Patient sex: F
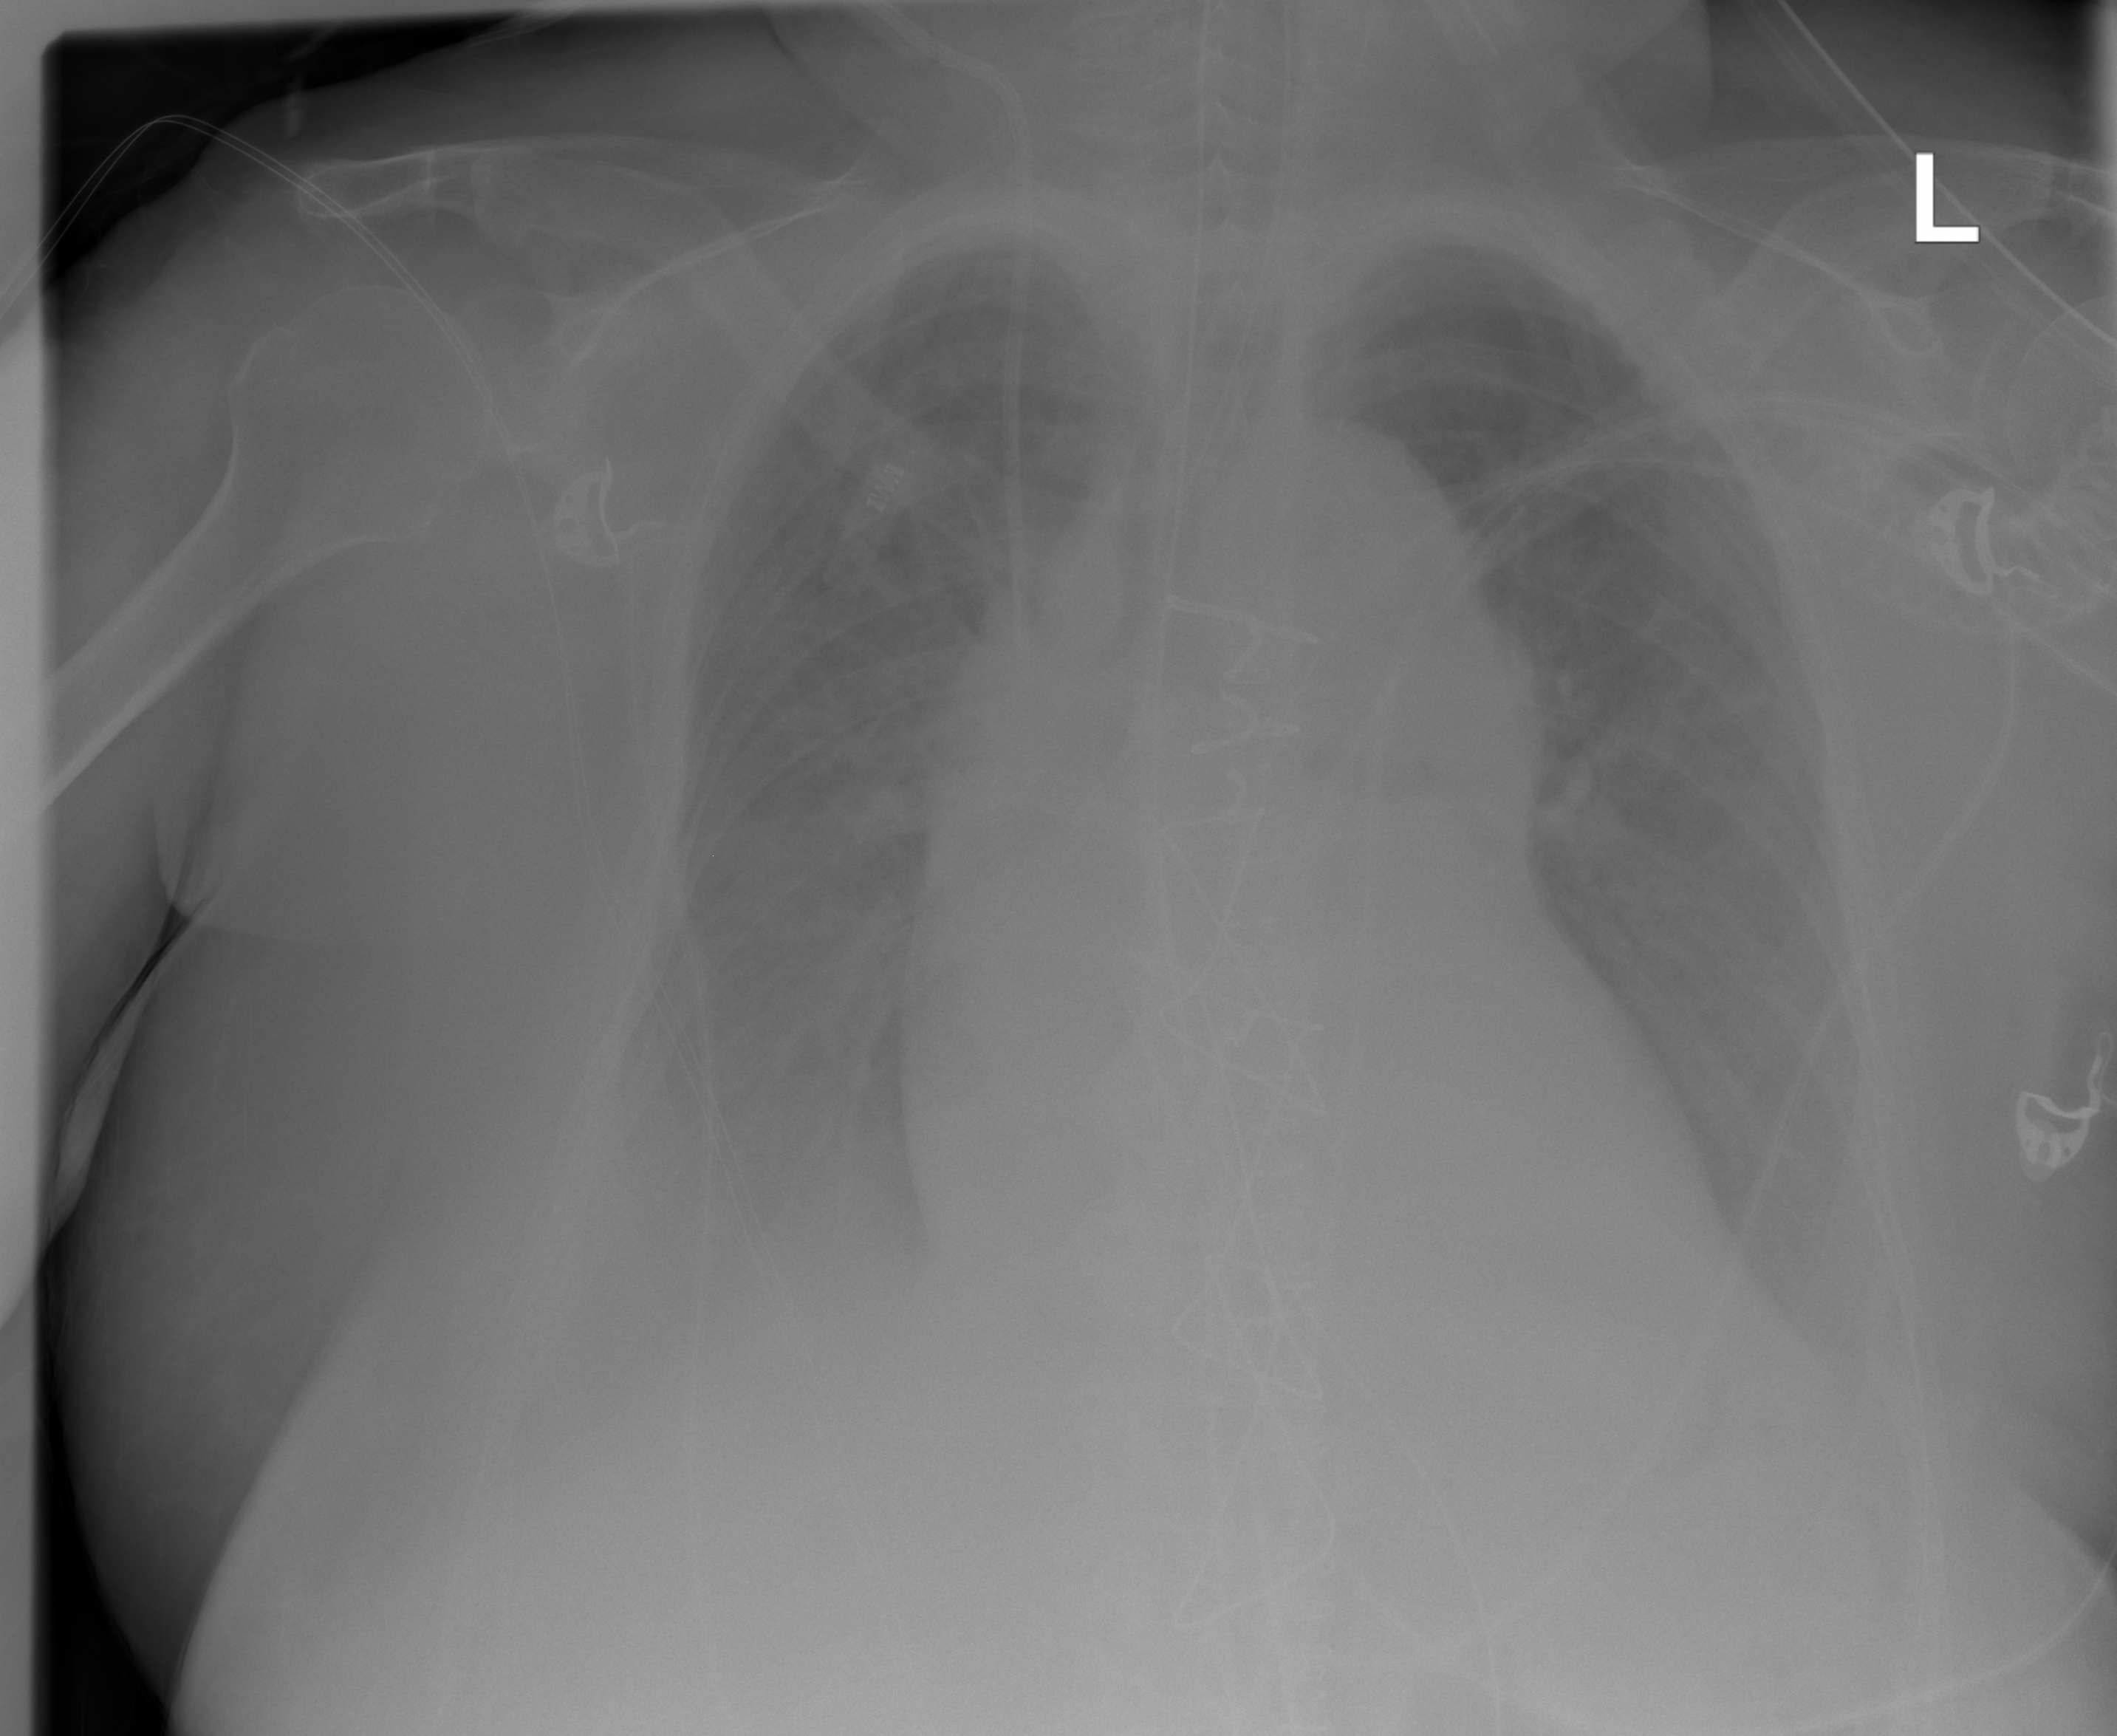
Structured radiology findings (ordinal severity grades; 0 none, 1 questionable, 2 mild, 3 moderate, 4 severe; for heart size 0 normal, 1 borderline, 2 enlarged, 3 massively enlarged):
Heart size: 2
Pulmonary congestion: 2
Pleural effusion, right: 2
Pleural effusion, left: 2
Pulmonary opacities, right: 0
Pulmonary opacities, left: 0
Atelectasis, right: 2
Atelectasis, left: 2